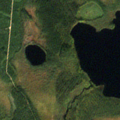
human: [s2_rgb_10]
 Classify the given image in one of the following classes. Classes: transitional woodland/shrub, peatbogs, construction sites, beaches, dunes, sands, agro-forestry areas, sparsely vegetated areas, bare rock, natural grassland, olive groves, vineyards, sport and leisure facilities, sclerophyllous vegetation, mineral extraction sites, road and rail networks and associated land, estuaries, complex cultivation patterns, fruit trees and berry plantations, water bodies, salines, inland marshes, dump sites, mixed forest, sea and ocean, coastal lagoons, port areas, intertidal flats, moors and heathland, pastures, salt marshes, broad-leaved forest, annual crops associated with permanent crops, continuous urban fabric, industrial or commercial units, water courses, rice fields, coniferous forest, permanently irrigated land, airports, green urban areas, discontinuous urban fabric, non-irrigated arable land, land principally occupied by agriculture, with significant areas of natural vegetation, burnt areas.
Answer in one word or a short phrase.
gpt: coniferous forest, transitional woodland/shrub, peatbogs, water bodies